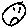
Label: smiley face